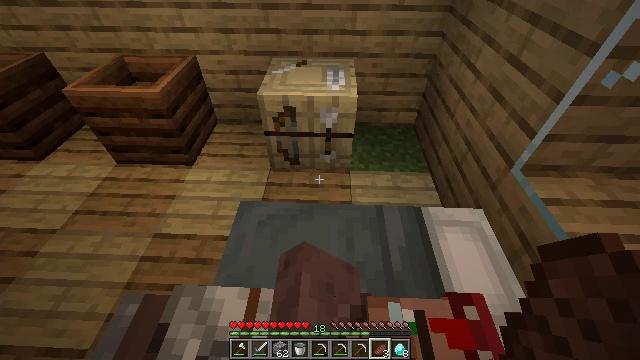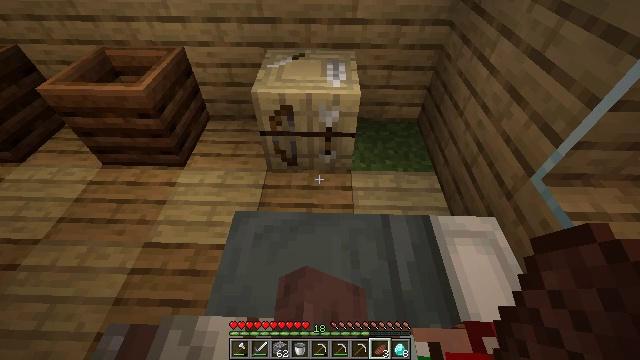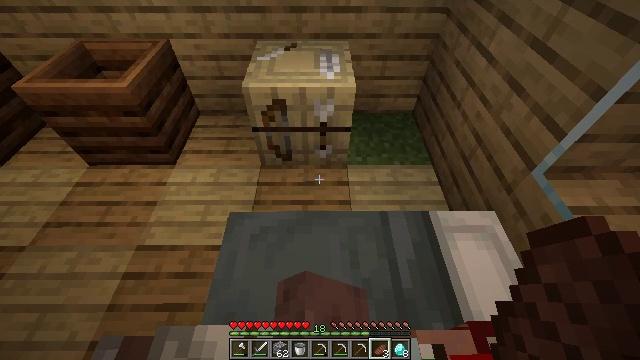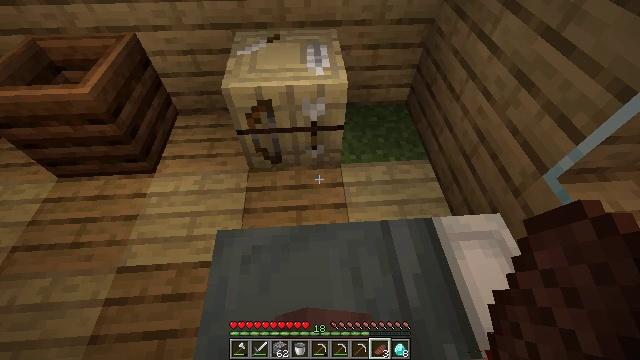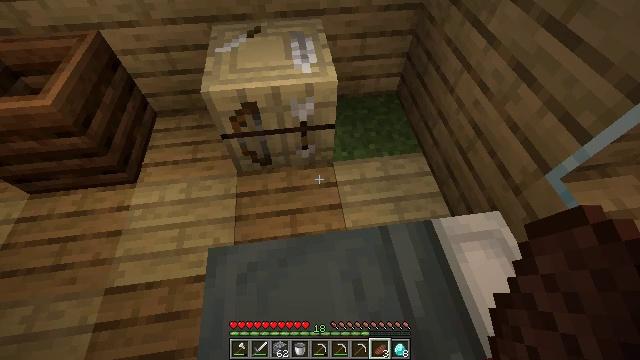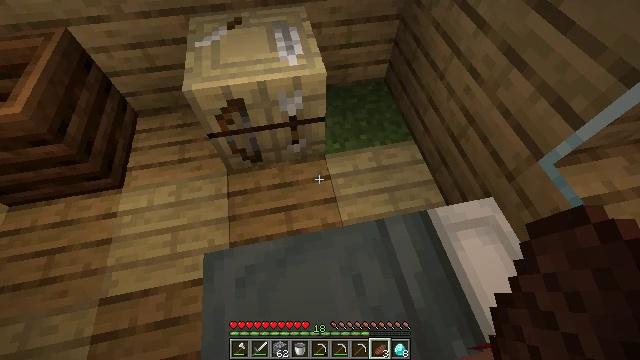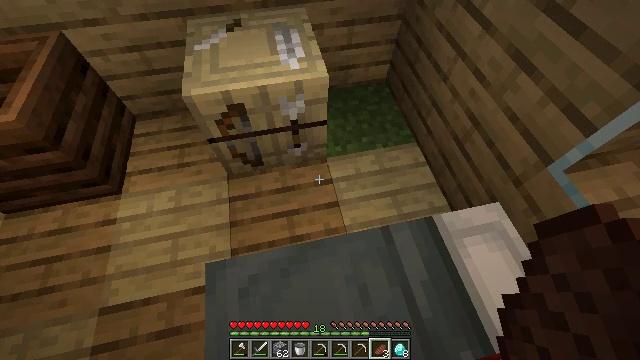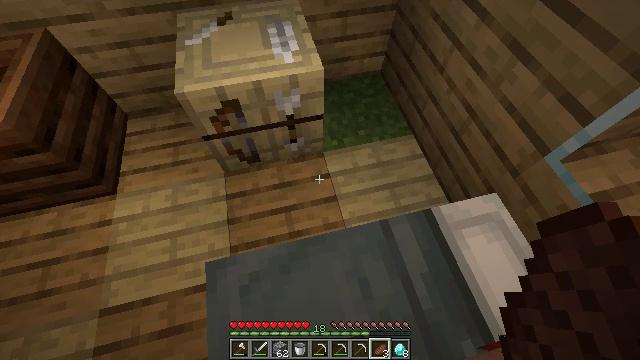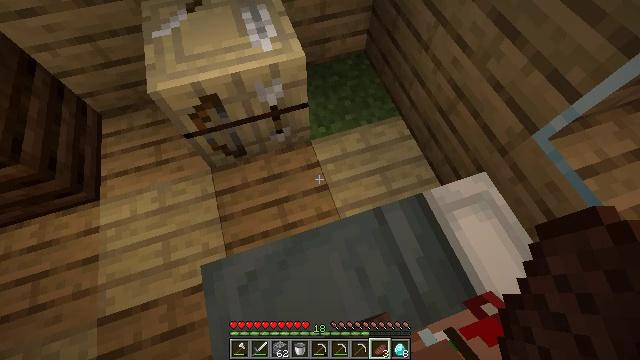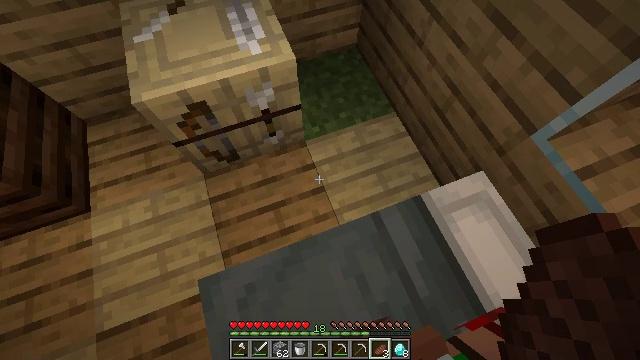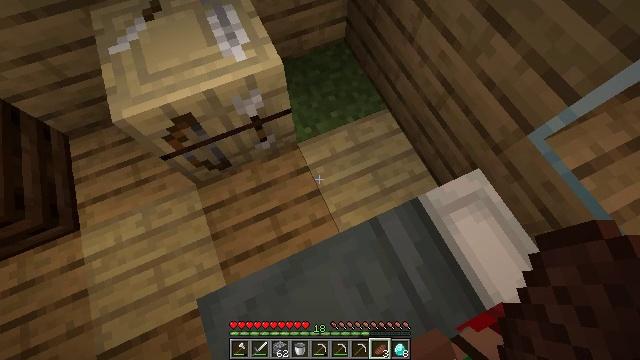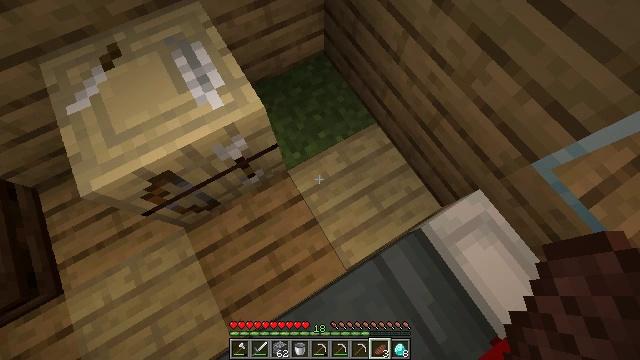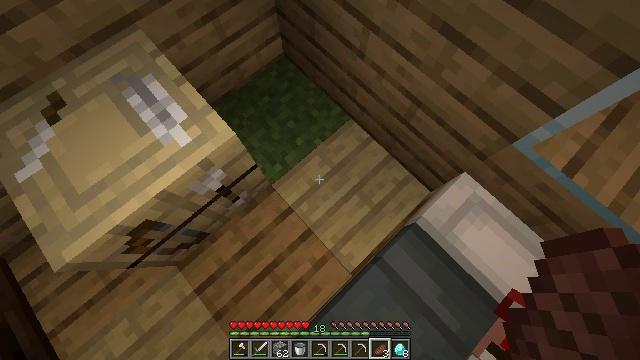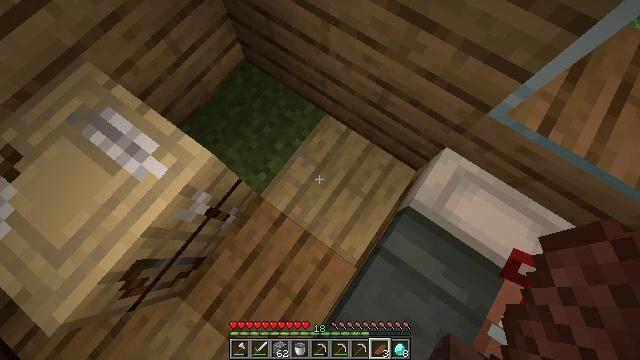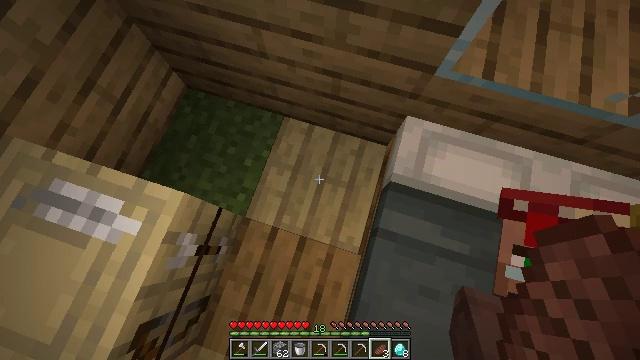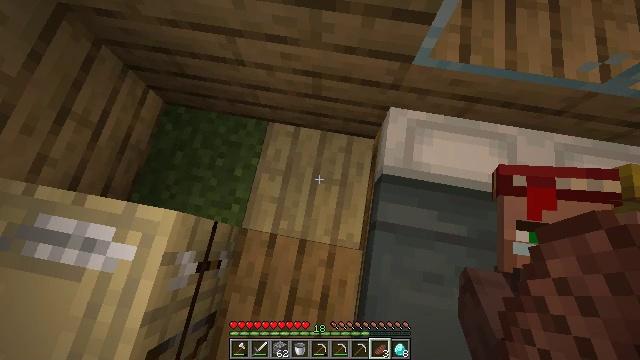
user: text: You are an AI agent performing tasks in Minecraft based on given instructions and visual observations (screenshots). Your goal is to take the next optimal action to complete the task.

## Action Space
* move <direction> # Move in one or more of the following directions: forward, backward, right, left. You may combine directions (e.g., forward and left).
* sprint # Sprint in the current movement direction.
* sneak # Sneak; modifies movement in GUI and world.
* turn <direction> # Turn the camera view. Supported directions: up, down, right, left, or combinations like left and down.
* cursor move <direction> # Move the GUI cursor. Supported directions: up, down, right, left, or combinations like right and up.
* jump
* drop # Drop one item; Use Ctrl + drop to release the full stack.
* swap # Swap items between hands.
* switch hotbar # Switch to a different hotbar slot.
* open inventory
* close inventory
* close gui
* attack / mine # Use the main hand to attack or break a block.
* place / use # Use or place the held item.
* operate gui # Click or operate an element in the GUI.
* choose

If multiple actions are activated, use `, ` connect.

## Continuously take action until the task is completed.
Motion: motion action
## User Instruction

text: Remove a cooked beef from the inventory.
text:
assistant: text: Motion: move forward, turn down
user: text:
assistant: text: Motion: move forward, turn right and down
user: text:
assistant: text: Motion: move forward, turn right and down
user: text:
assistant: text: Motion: turn right and down
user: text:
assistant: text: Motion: turn right and down
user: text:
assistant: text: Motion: no_op
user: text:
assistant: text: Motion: turn right and down
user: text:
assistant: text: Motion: move forward, turn right and down
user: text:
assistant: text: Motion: move forward, turn right and down
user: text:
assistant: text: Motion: move forward, turn right and down
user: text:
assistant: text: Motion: move forward, turn right and down
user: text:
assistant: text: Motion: turn right and down
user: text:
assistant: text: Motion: turn right and down
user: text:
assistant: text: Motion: turn right
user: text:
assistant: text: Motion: turn right
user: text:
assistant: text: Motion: turn right
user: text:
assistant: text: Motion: turn right
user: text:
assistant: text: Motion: turn right
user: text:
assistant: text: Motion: turn right
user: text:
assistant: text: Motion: turn right
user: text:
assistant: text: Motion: turn right and up
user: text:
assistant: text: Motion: turn right
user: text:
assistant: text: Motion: no_op
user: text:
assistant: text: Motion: no_op
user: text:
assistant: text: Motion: no_op
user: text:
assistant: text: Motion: turn right
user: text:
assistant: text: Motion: turn right
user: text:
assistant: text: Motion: turn right and up
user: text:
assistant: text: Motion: turn right and up
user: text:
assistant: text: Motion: turn right and up